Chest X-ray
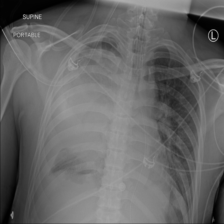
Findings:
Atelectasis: negative
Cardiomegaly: negative
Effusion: positive
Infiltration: negative
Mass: positive
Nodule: negative
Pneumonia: negative
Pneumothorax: negative
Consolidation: negative
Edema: negative
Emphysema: negative
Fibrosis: negative
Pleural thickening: negative
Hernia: negative